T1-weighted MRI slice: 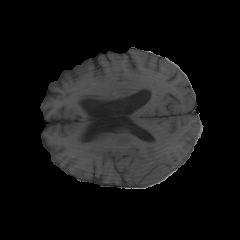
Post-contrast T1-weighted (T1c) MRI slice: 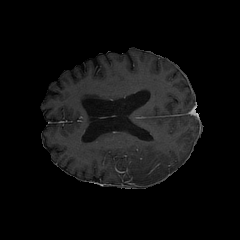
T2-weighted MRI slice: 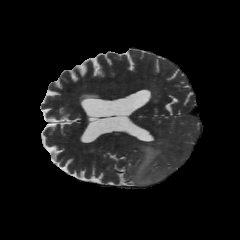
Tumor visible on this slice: yes